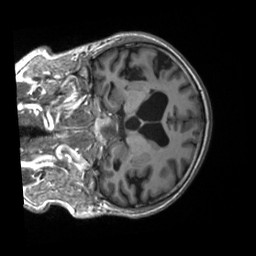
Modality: T1w
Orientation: coronal
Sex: male
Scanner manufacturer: siemens
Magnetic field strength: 3 T
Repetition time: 2.3 s
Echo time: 0.00226 s